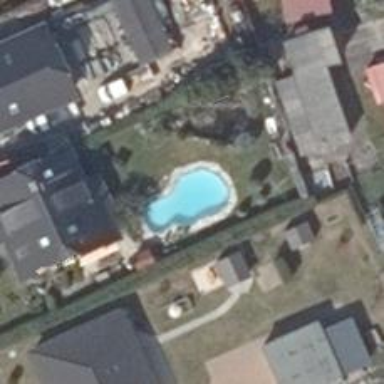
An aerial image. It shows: Swimming pool located in leisure land.